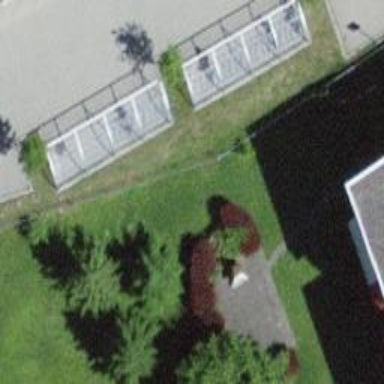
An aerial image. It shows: Fence with chain link type.